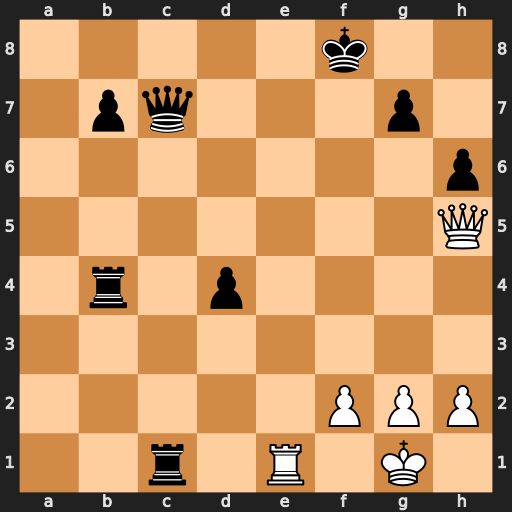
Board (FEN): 5k2/1pq3p1/7p/7Q/1r1p4/8/5PPP/2r1R1K1
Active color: w
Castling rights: -
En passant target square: -
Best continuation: Qe8#